Question:
'''
DateTime startDate = DateTime.ParseExact(txtstart.Text, "MM/dd/yyyy", null);
DateTime endDate = DateTime.ParseExact(txtend.Text, "MM/dd/yyyy", null);
string n1 = DropDownList2.SelectedItem.Text;
if (DropDownList1.SelectedItem.Text == "Membership")// here you can add selectedindex as well
{
SqlConnection con = new SqlConnection(ConfigurationManager.ConnectionStrings["ProjectConnectionString"].ToString());
con.Open();
SqlDataAdapter adapter = new SqlDataAdapter("select p.Name,m.* from Membership_det m INNER JOIN Personal_det p ON m.FID= p.FID where m.updateDate between @Start and @End and m.FID =" + n1 + "", con);
adapter.SelectCommand.Parameters.Add("@Start", SqlDbType.Date).Value = startDate;
adapter.SelectCommand.Parameters.Add("@End", SqlDbType.Date).Value = endDate;
DataTable dt = new DataTable();
adapter.Fill(dt);
con.Close();
GridView1.DataSource = dt;
GridView1.DataBind();
// you can use this datatable dt to get that items and use dt to bind the corresponding control.
}
'''
I need date validation code.. It should accept the date in the format mm/dd/yyyy or else it should give error message
The aspx code is shown below
'''
<asp:TextBox ID="txtstart" runat="server" ></asp:TextBox>
<asp:RequiredFieldValidator ID="RequiredFieldValidator1" runat="server" ErrorMessage="Please Enter in the date in MM/dd/yyyy Format" ControlToValidate="txtstart"></asp:RequiredFieldValidator>
<asp:Label ID="Label2" runat="server" Text="End Date:"></asp:Label>
<asp:TextBox ID="txtend" runat="server" ></asp:TextBox>
<asp:RequiredFieldValidator ID="RequiredFieldValidator2" runat="server" ErrorMessage="Please Enter in the date in MM/dd/yyyy Format" ControlToValidate="txtend"></asp:RequiredFieldValidator>
'''
It gives the debug message and straightly goes to the code..wehn the error appears while running the program..I just want to display a error message in the page itself
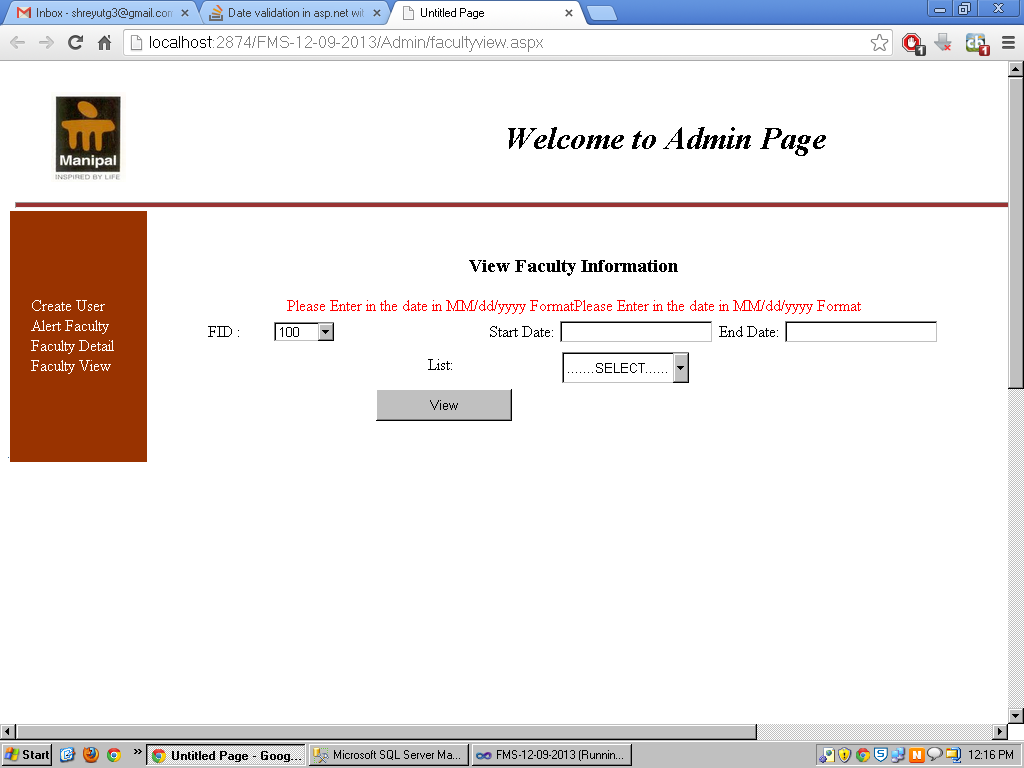
Answer: Regular expressions that are already shown here will help you on the client side but you also need to validate these on the server side.
Also, you should use DateTime.TryParse instead of DateTime.ParseExact because second one will throw exception if something is not ok.
'''
DateTime startDate;
DateTime endDate;
if (DateTime.TryParse(txtstart.Text, out startDate) && DateTime.TryParse(txtend.Text, out endDate))
{
string n1 = DropDownList2.SelectedItem.Text;
if (DropDownList1.SelectedItem.Text == "Membership")
{
SqlConnection con = new
SqlConnection(ConfigurationManager.ConnectionStrings["ProjectConnectionString"].ToString());
con.Open();
SqlDataAdapter adapter = new SqlDataAdapter("select p.Name,m.* from Membership_det m INNER JOIN Personal_det p ON m.FID= p.FID where m.updateDate between @Start and @End and m.FID =" + n1 + "", con);
adapter.SelectCommand.Parameters.Add("@Start", SqlDbType.Date).Value = startDate;
adapter.SelectCommand.Parameters.Add("@End", SqlDbType.Date).Value = endDate;
DataTable dt = new DataTable();
adapter.Fill(dt);
con.Close();
GridView1.DataSource = dt;
GridView1.DataBind();
}
}
else
{
//Show error message
}
'''
I'd also add another parameter to your SQL query for m.FID parameter just like you added for @Start and @End. This makes your code vulnerable to SQL injection.